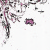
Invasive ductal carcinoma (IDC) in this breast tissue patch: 0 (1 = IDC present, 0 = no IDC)